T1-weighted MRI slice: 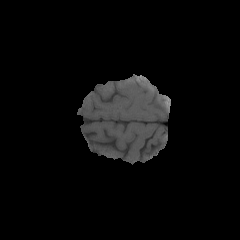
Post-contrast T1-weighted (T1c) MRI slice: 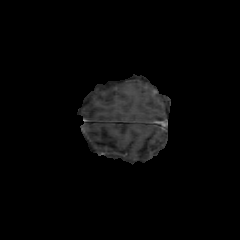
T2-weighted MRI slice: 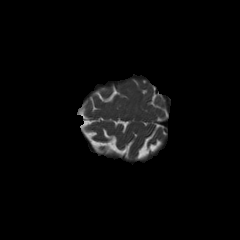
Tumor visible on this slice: no